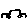
Label: car